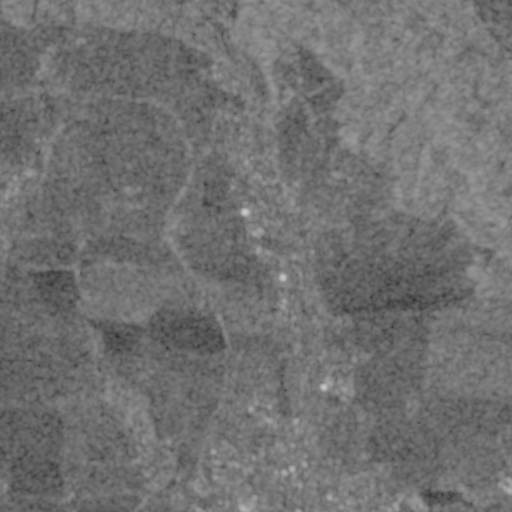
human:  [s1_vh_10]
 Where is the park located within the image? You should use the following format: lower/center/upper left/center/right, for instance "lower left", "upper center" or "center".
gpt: The park is located in the lower right of the image.
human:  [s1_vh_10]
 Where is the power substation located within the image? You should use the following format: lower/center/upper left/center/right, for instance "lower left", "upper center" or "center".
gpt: The power substation is located in the lower center of the image.
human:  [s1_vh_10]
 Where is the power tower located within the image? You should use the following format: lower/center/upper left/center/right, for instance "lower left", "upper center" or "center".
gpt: There is no power tower in the image.

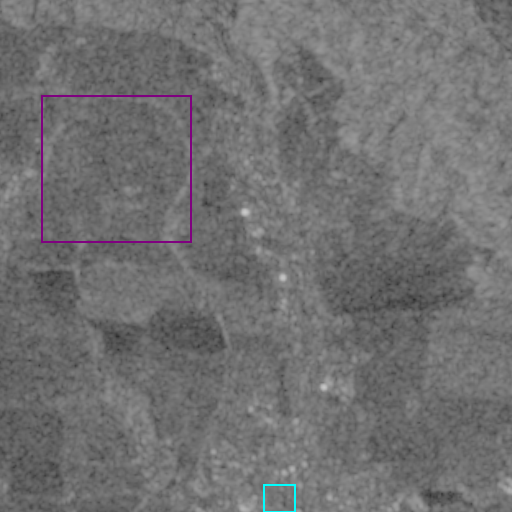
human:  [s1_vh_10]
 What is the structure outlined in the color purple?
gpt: The structure outlined in purple is a crop field.
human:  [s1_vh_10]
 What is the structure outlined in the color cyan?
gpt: The structure outlined in cyan is a park.
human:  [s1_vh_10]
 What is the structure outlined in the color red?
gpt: There is no red outline.